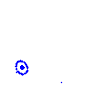
Particle: electron